Interaction volume radius: 10 \u00c5
Interaction volume height: 20 \u00c5
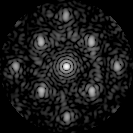
Disorder parameter: 0.3688